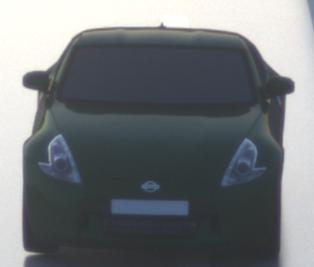
Make: Nissan
Model: 370Z Coupé
Detailed model: 370Z (Z34) Coupé
Model produced from: 2009/12
Model produced until: 2013/03
Doors: 3
Color: green
Road condition: wet road
Daytime: sunrise or sunset
Contrast: low contrast